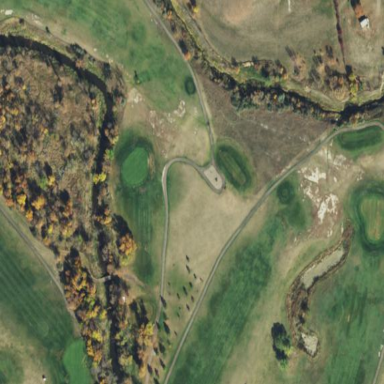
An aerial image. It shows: Golf fairway in the image.